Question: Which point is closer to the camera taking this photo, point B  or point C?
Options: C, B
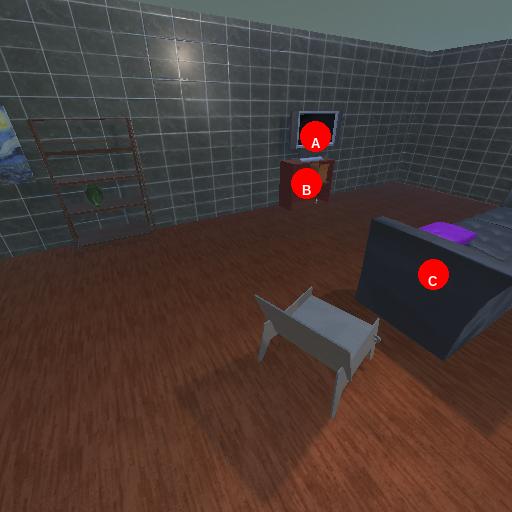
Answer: C